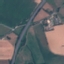
Land use / land cover class: Highway